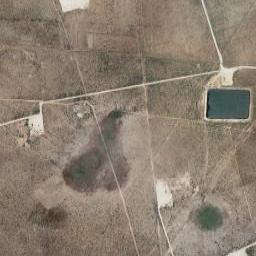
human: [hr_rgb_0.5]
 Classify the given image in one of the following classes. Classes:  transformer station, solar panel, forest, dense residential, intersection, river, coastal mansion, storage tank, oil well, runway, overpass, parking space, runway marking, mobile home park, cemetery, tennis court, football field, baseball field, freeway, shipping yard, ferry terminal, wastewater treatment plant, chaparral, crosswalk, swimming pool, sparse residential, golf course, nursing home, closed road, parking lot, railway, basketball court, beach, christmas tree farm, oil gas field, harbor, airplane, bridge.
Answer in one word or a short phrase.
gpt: oil gas field